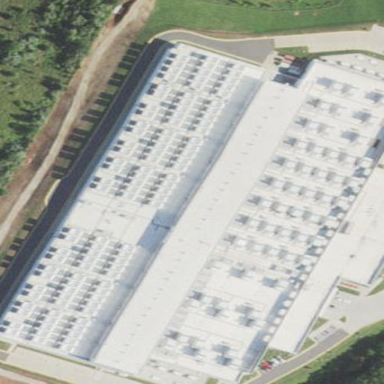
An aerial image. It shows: Data center building.